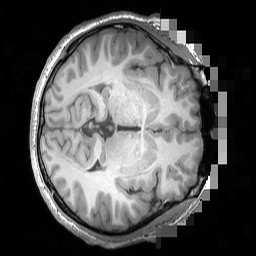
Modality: T1w
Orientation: axial
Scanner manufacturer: siemens
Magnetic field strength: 3 T
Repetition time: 1.5 s
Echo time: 0.00291 s